Question: I have a View that contains automatically generated 'input' boxes of type 'text'. When I click the "Email Results" button, the code takes you over to the EmailResults Action within the CalculatedResults controller. So far, so good. But, even though I have FormCollection as a parameter in the EmailResults Action, it's coming through as null, and I don't know why. I need to be able to capture the text boxes from the form- please help!!. In my View code below, the generated text boxes are a little past halfway down.
'''
@using (Html.BeginForm("EmailResults", "CalculatedResults", FormMethod.Post, new { data_ajax = "false" }))
{
<table>
<thead>
<tr>
<td>Ingredient</td>
<td>Qty (gm)</td>
</tr>
</thead>
@foreach (var i in Model)
{
if (Convert.ToDecimal(i.Qty) < 0)
{
<tr>
<td style="border: 1px solid red; color: red;">@i.Ingredient</td>
<td style="border: 1px solid red; color: red;">@i.Qty</td>
</tr>
}
else if (Convert.ToDecimal(i.Qty) == 0m)
{
continue;
}
else
{
if (i.Ingredient.Contains("Active"))
{
<tr>
<td>@i.Ingredient<br />
<input type="text" name="actives" /></td>
<td>@i.Qty</td>
</tr>
}
else
{
<tr>
<td>@i.Ingredient</td>
<td>@i.Qty</td>
</tr>
}
}
}
</table>
}
<div style="float: left">
@Html.ActionLink("Email Results", "EmailResults", "CalculatedResults", new { crpk = @ViewBag.crpk }, new { data_icon = "arrow-r", data_role = "button" })
</div>
'''
'''
public ViewResult EmailResults(int crpk, FormCollection collection)
{
CapWorxQuikCapContext context = new CapWorxQuikCapContext();
//List<string> variables = new List<string>();
//foreach (var item in Request.Form)
//{
// variables.Add(item.ToString());
//}
CalculatedResults cr = (from i in context.CalculatedResults where i.Pk == crpk select i).SingleOrDefault();
Helpers.Email.EmailResults(cr);
return View();
}
'''

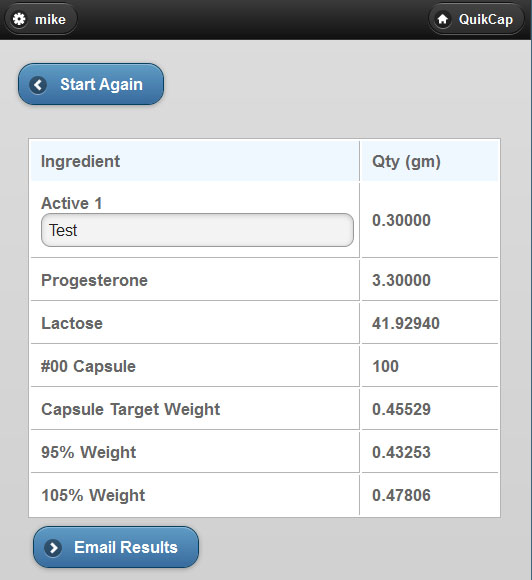
Answer: The formCollection will only come across when you submit the form to the controller. Either
1. Use <input type="submit" value="Email Results" />
2. Wire up a jquery handler to the ActionLink that you have created that submits the form for you.